Question: '''
int main(int argc, const char * argv[])
{
const char* input = readline(NULL);
NSLog(@"%d", atoi(input));
return 0;
}
'''
I was trying to enter a sequence of characters in console, but whenever I typed the one key, the same char will following immediately after the char which I just typed. (For example, I typed '1' in console, the console will display "11") Moreover, when I try to delete the entered char using delete-key. The up-side-down question mark will appear, but inside the char* the last char has been deleted?
Why all these happened?
<URL>

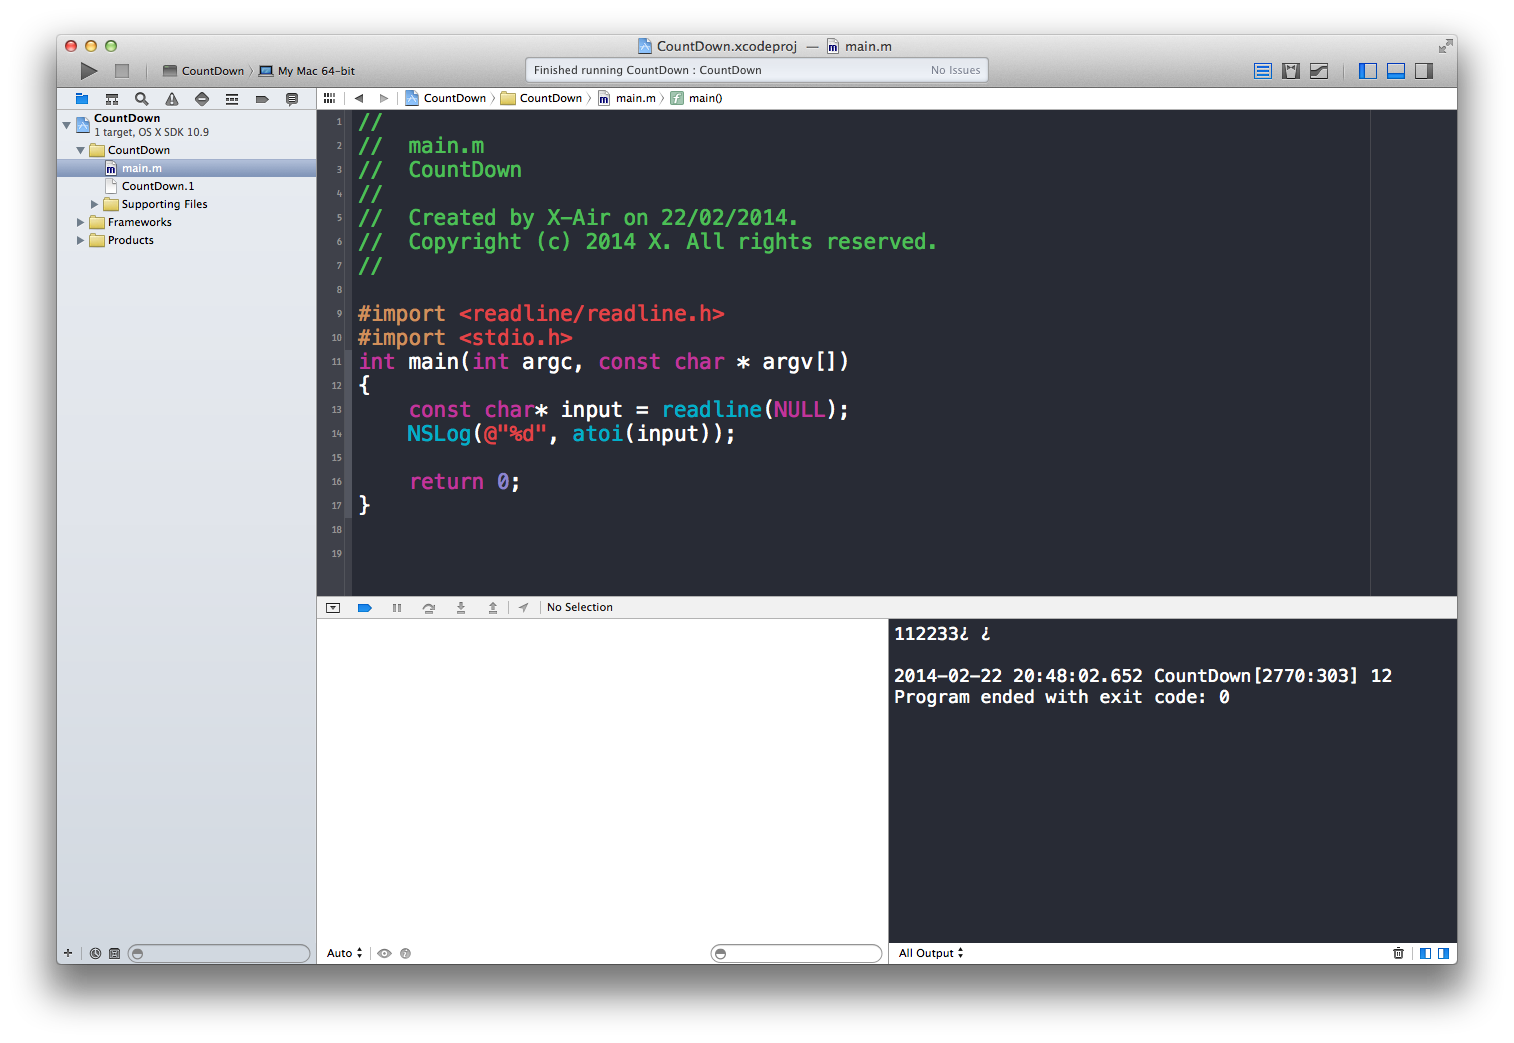
Answer: This is expected behavior as of Xcode 5. You can run it outside Xcode in the terminal and it should behave normally.